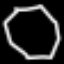
Label: octagon